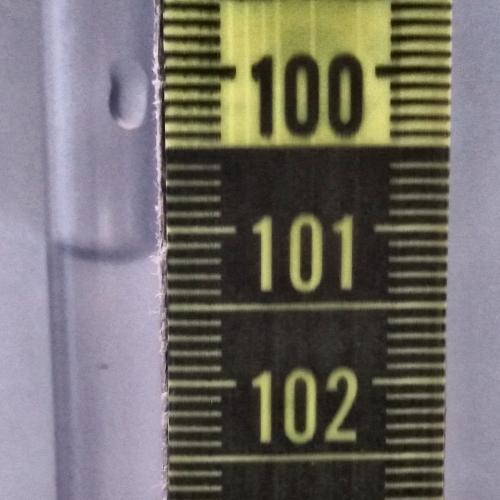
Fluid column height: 101.2 cm